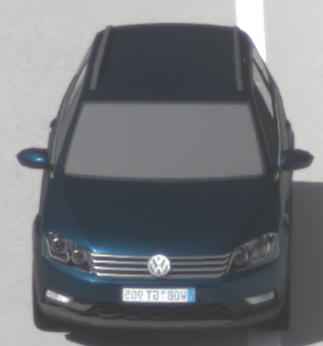
Make: VW
Model: Passat Alltrack 1.8 TSI
Detailed model: Passat (B7) Alltrack
Model produced from: 2012/03
Model produced until: 2013/06
Doors: 5
Color: blue
Road condition: dry road
Daytime: morning or afternoon
Contrast: high contrast